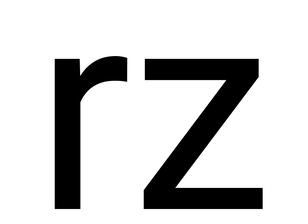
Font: Roboto_Regular